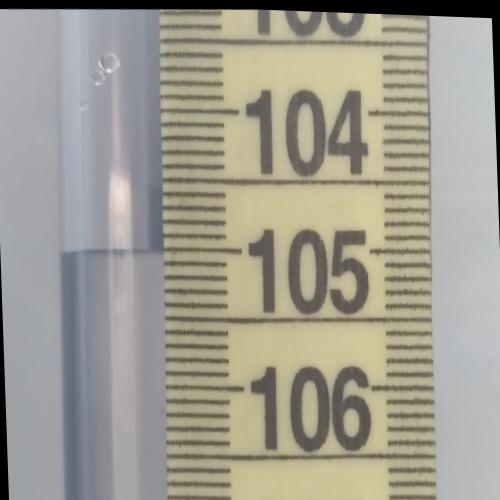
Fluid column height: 105.0 cm